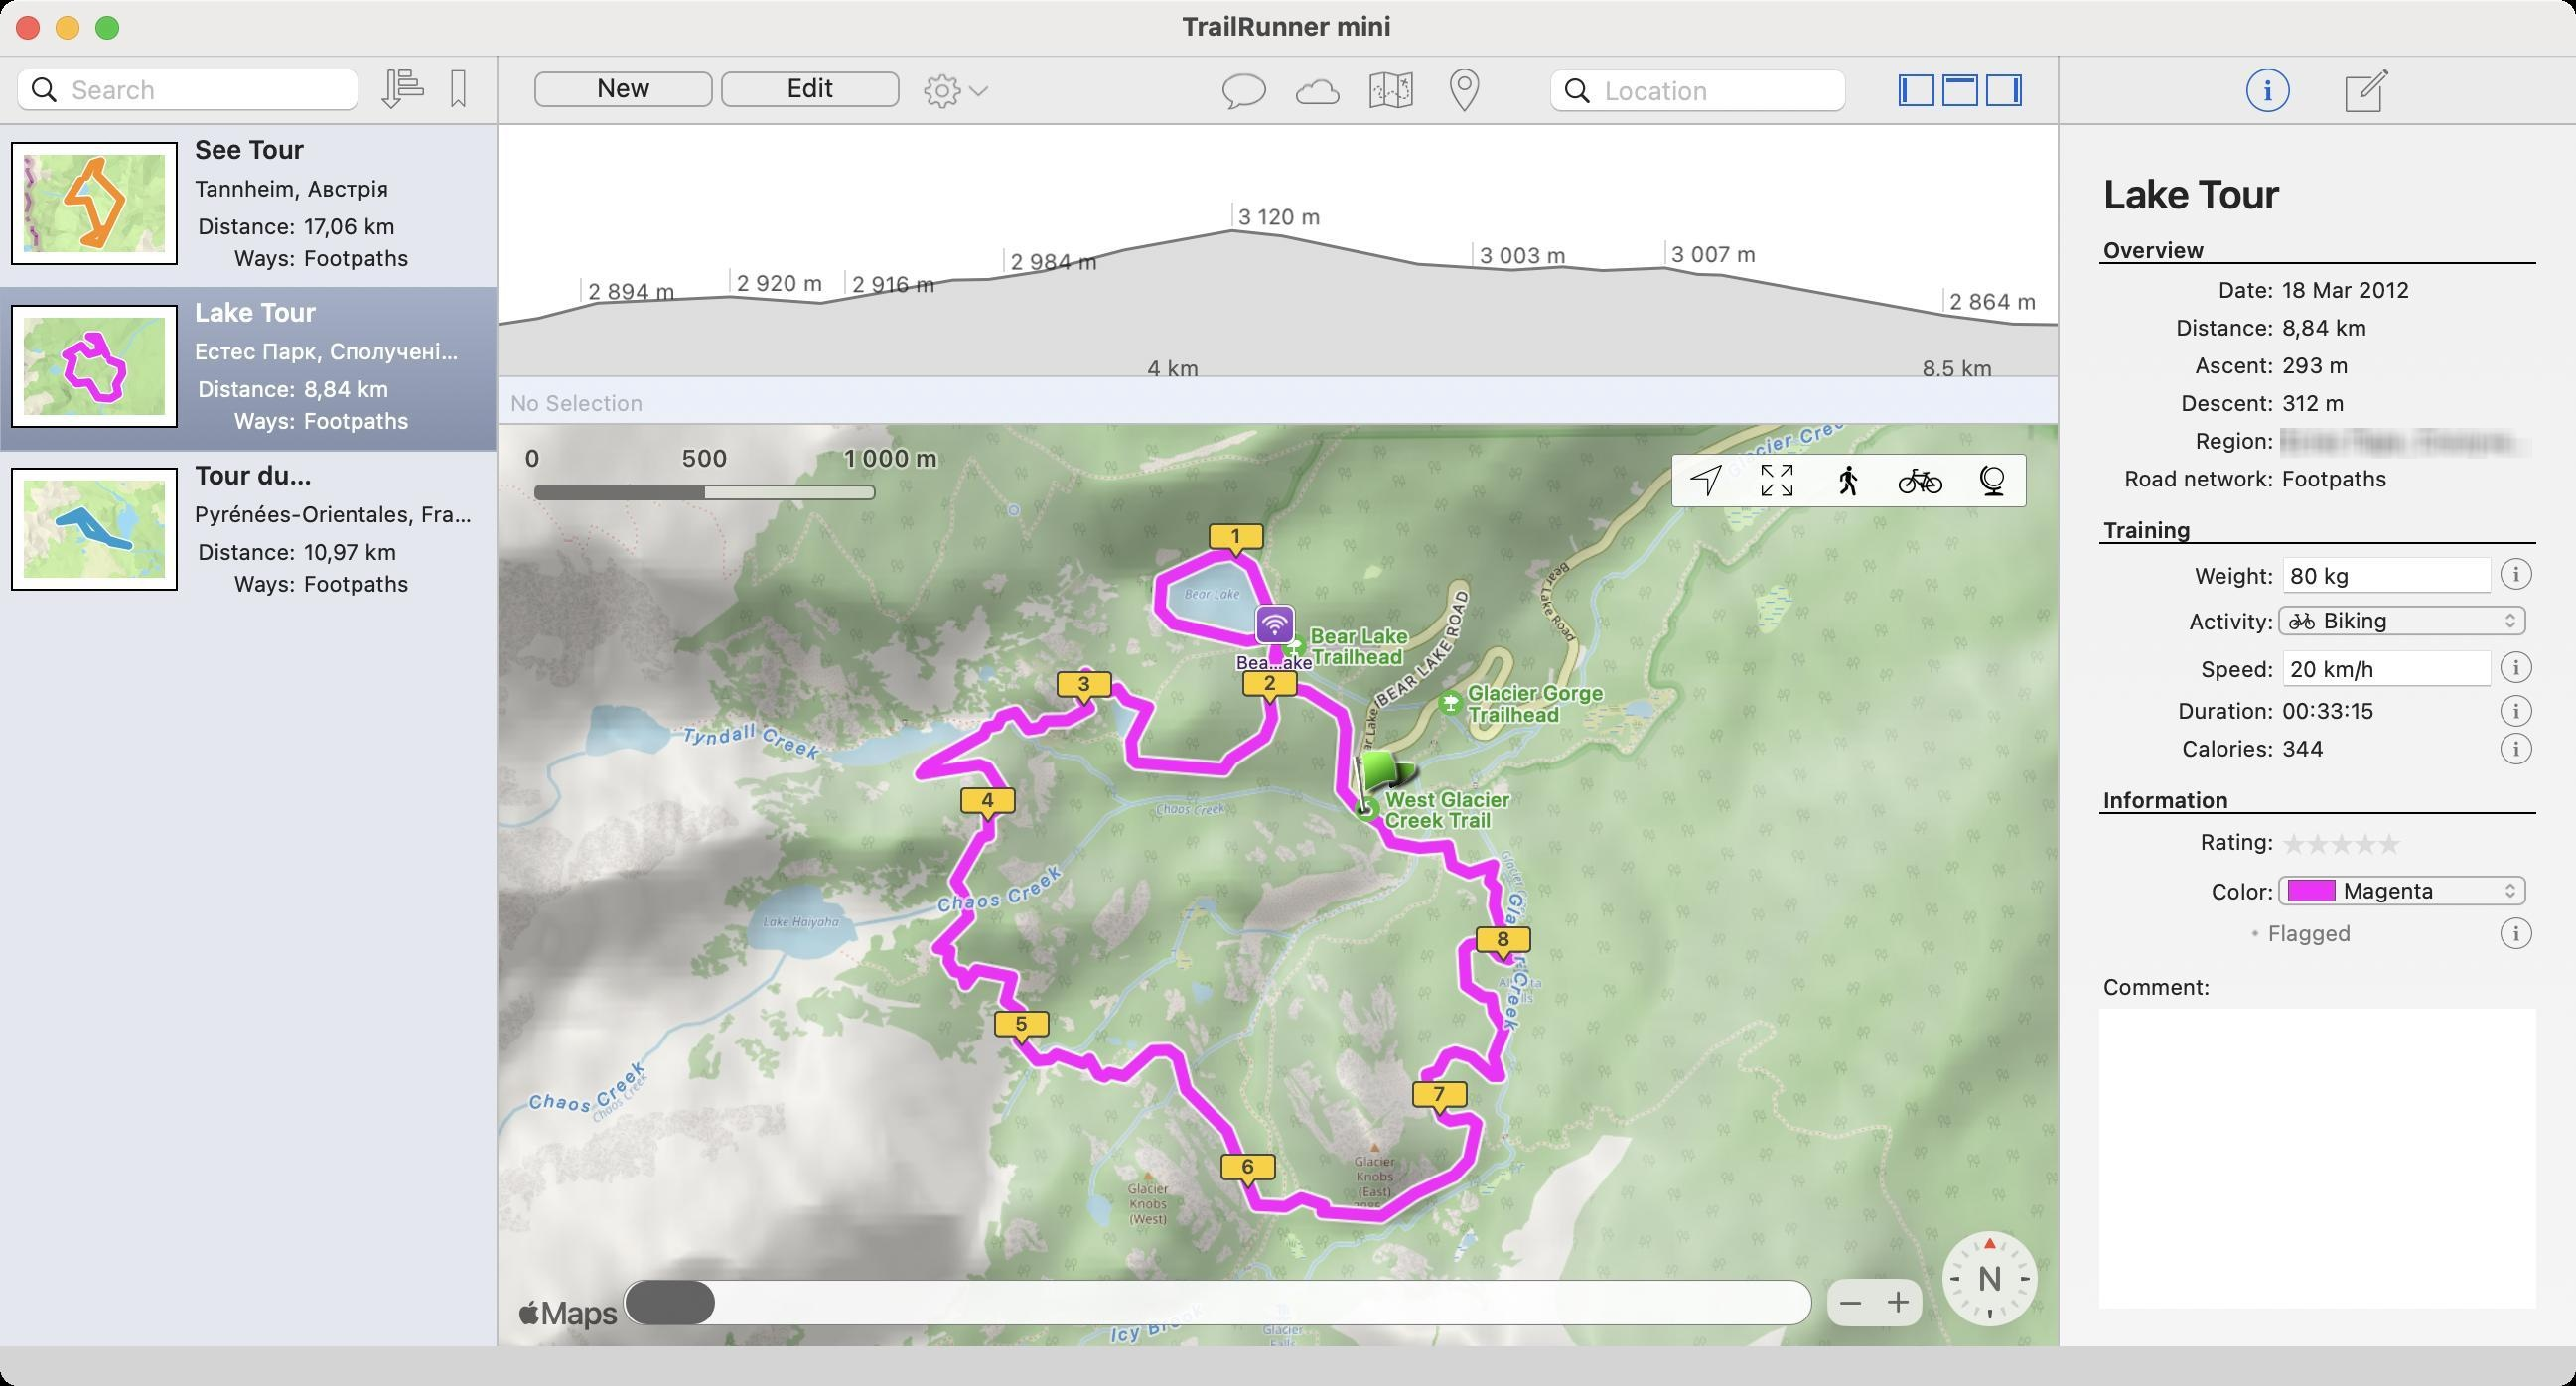
Accessibility tree:
{"name": "TrailRunner_mini", "role": "AXWindow", "description": null, "role_description": "standard window", "value": null, "position": "102.00;284.00", "size": "1297;698", "children": [{"name": null, "role": "AXSplitGroup", "description": null, "role_description": "split group", "value": null, "position": "0.00;28.00", "size": "1297;650", "children": [{"name": null, "role": "AXTextField", "description": null, "role_description": "search text field", "value": "", "position": "8.00;34.00", "size": "173;22", "children": [{"name": "", "role": "AXButton", "description": "search", "role_description": "button", "value": null, "position": "10.00;34.00", "size": "25;22", "children": []}]}, {"name": "", "role": "AXButton", "description": null, "role_description": "button", "value": null, "position": "217.00;27.00", "size": "28;36", "children": []}, {"name": "", "role": "AXButton", "description": null, "role_description": "button", "value": null, "position": "189.00;27.00", "size": "28;36", "children": []}, {"name": null, "role": "AXScrollArea", "description": null, "role_description": "scroll area", "value": null, "position": "0.00;63.00", "size": "250;615", "children": [{"name": null, "role": "AXGrid", "description": null, "role_description": "grid", "value": null, "position": "0.00;63.00", "size": "250;615", "children": [{"name": null, "role": "AXUnknown", "description": null, "role_description": "unknown", "value": null, "position": "0.00;63.00", "size": "250;82", "children": [{"name": null, "role": "AXImage", "description": "", "role_description": "image", "value": null, "position": "12.00;78.00", "size": "71;49", "children": []}, {"name": null, "role": "AXStaticText", "description": null, "role_description": "text", "value": "Tannheim, Австрія", "position": "96.00;88.00", "size": "148;17", "children": []}, {"name": null, "role": "AXStaticText", "description": null, "role_description": "text", "value": "Distance:", "position": "96.00;107.00", "size": "55;14", "children": []}, {"name": null, "role": "AXStaticText", "description": null, "role_description": "text", "value": "17,06 km", "position": "151.00;107.00", "size": "93;14", "children": []}, {"name": null, "role": "AXStaticText", "description": null, "role_description": "text", "value": "Ways:", "position": "96.00;123.00", "size": "55;14", "children": []}, {"name": null, "role": "AXStaticText", "description": null, "role_description": "text", "value": "Footpaths", "position": "151.00;123.00", "size": "93;14", "children": []}, {"name": "", "role": "AXCheckBox", "description": null, "role_description": "toggle button", "value": 0, "position": "221.00;67.00", "size": "23;23", "children": []}, {"name": null, "role": "AXStaticText", "description": null, "role_description": "text", "value": "See Tour", "position": "96.00;67.00", "size": "123;18", "children": []}]}, {"name": null, "role": "AXUnknown", "description": null, "role_description": "unknown", "value": null, "position": "0.00;145.00", "size": "250;82", "children": [{"name": null, "role": "AXImage", "description": "", "role_description": "image", "value": null, "position": "12.00;160.00", "size": "71;49", "children": []}, {"name": null, "role": "AXStaticText", "description": null, "role_description": "text", "value": "Естес Парк, Сполучені Штати Америки", "position": "96.00;170.00", "size": "148;17", "children": []}, {"name": null, "role": "AXStaticText", "description": null, "role_description": "text", "value": "Distance:", "position": "96.00;189.00", "size": "55;14", "children": []}, {"name": null, "role": "AXStaticText", "description": null, "role_description": "text", "value": "8,84 km", "position": "151.00;189.00", "size": "93;14", "children": []}, {"name": null, "role": "AXStaticText", "description": null, "role_description": "text", "value": "Ways:", "position": "96.00;205.00", "size": "55;14", "children": []}, {"name": null, "role": "AXStaticText", "description": null, "role_description": "text", "value": "Footpaths", "position": "151.00;205.00", "size": "93;14", "children": []}, {"name": "", "role": "AXCheckBox", "description": null, "role_description": "toggle button", "value": 0, "position": "221.00;149.00", "size": "23;23", "children": []}, {"name": null, "role": "AXStaticText", "description": null, "role_description": "text", "value": "Lake Tour", "position": "96.00;149.00", "size": "123;18", "children": []}]}, {"name": null, "role": "AXUnknown", "description": null, "role_description": "unknown", "value": null, "position": "0.00;227.00", "size": "250;82", "children": [{"name": null, "role": "AXImage", "description": "", "role_description": "image", "value": null, "position": "12.00;242.00", "size": "71;49", "children": []}, {"name": null, "role": "AXStaticText", "description": null, "role_description": "text", "value": "Pyrénées-Orientales, France", "position": "96.00;252.00", "size": "148;17", "children": []}, {"name": null, "role": "AXStaticText", "description": null, "role_description": "text", "value": "Distance:", "position": "96.00;271.00", "size": "55;14", "children": []}, {"name": null, "role": "AXStaticText", "description": null, "role_description": "text", "value": "10,97 km", "position": "151.00;271.00", "size": "93;14", "children": []}, {"name": null, "role": "AXStaticText", "description": null, "role_description": "text", "value": "Ways:", "position": "96.00;287.00", "size": "55;14", "children": []}, {"name": null, "role": "AXStaticText", "description": null, "role_description": "text", "value": "Footpaths", "position": "151.00;287.00", "size": "93;14", "children": []}, {"name": "", "role": "AXCheckBox", "description": null, "role_description": "toggle button", "value": 0, "position": "221.00;231.00", "size": "23;23", "children": []}, {"name": null, "role": "AXStaticText", "description": null, "role_description": "text", "value": "Tour du Lac", "position": "96.00;231.00", "size": "69;18", "children": []}]}]}]}, {"name": null, "role": "AXSplitter", "description": null, "role_description": "splitter", "value": 250.0, "position": "250.00;28.00", "size": "1;650", "children": []}, {"name": "New", "role": "AXButton", "description": null, "role_description": "button", "value": null, "position": "269.00;36.00", "size": "90;19", "children": []}, {"name": "Edit", "role": "AXButton", "description": null, "role_description": "button", "value": null, "position": "363.00;36.00", "size": "90;19", "children": []}, {"name": null, "role": "AXTextField", "description": null, "role_description": "search text field", "value": "", "position": "780.00;34.50", "size": "150;22", "children": [{"name": "", "role": "AXButton", "description": "search", "role_description": "button", "value": null, "position": "782.00;34.50", "size": "25;22", "children": []}]}, {"name": null, "role": "AXSplitGroup", "description": null, "role_description": "split group", "value": null, "position": "251.00;63.00", "size": "785;615", "children": [{"name": null, "role": "AXStaticText", "description": null, "role_description": "text", "value": "No Selection", "position": "255.00;196.00", "size": "71;14", "children": []}, {"name": null, "role": "AXSplitter", "description": null, "role_description": "splitter", "value": 150.0, "position": "251.00;213.00", "size": "785;1", "children": []}, {"name": null, "role": "AXImage", "description": null, "role_description": "image", "value": null, "position": "251.00;214.00", "size": "785;464", "children": [{"name": "Icy_Brook", "role": "AXStaticText", "description": null, "role_description": "", "value": null, "position": "251.00;214.00", "size": "0;0", "children": []}, {"name": "Tyndall_Creek", "role": "AXStaticText", "description": null, "role_description": "", "value": null, "position": "364.74;353.13", "size": "30;30", "children": []}, {"name": "Chaos_Creek", "role": "AXStaticText", "description": null, "role_description": "", "value": null, "position": "284.61;542.19", "size": "30;30", "children": []}, {"name": "Chaos_Creek", "role": "AXStaticText", "description": null, "role_description": "", "value": null, "position": "490.22;438.14", "size": "30;30", "children": []}, {"name": "Glacier_Creek", "role": "AXStaticText", "description": null, "role_description": "", "value": null, "position": "887.23;206.77", "size": "30;30", "children": []}, {"name": "Bear_Lake_Trailhead", "role": "AXButton", "description": null, "role_description": "Point of interest", "value": null, "position": "636.46;310.29", "size": "30;30", "children": []}, {"name": "Bear_Lake_Road", "role": "AXStaticText", "description": null, "role_description": "", "value": null, "position": "766.35;277.81", "size": "30;30", "children": []}, {"name": "", "role": "AXImage", "description": "", "role_description": "Annotation", "value": null, "position": "681.00;376.00", "size": "35;35", "children": []}, {"name": "", "role": "AXImage", "description": "", "role_description": "Annotation", "value": null, "position": "614.50;581.00", "size": "28;22", "children": []}, {"name": "", "role": "AXImage", "description": "", "role_description": "Annotation", "value": null, "position": "743.00;466.50", "size": "28;22", "children": []}, {"name": "", "role": "AXImage", "description": "", "role_description": "Annotation", "value": null, "position": "711.00;544.50", "size": "28;22", "children": []}, {"name": "", "role": "AXImage", "description": "", "role_description": "Annotation", "value": null, "position": "532.00;338.00", "size": "28;22", "children": []}, {"name": "", "role": "AXImage", "description": "", "role_description": "Annotation", "value": null, "position": "609.00;277.50", "size": "66;74", "children": []}, {"name": "", "role": "AXImage", "description": "", "role_description": "Annotation", "value": null, "position": "483.50;396.50", "size": "28;22", "children": []}, {"name": "", "role": "AXImage", "description": "", "role_description": "Annotation", "value": null, "position": "608.50;263.50", "size": "28;22", "children": []}, {"name": "", "role": "AXImage", "description": "", "role_description": "Annotation", "value": null, "position": "625.50;337.50", "size": "28;22", "children": []}, {"name": "", "role": "AXImage", "description": "", "role_description": "Annotation", "value": null, "position": "500.50;509.00", "size": "28;22", "children": []}, {"name": null, "role": "AXSlider", "description": null, "role_description": "slider", "value": 0.0, "position": "313.00;642.00", "size": "600;28", "children": [{"name": null, "role": "AXValueIndicator", "description": null, "role_description": "value indicator", "value": 0.0, "position": "288.00;642.00", "size": "74;28", "children": []}]}, {"name": null, "role": "AXImage", "description": "", "role_description": "image", "value": null, "position": "258.00;221.00", "size": "280;34", "children": []}, {"name": null, "role": "AXImage", "description": "remove", "role_description": "image", "value": null, "position": "920.00;644.00", "size": "24;24", "children": []}, {"name": null, "role": "AXImage", "description": "add", "role_description": "image", "value": null, "position": "944.00;644.00", "size": "24;24", "children": []}, {"name": "", "role": "AXButton", "description": "Zoom Out", "role_description": "button", "value": null, "position": "920.00;644.00", "size": "24;24", "children": []}, {"name": "", "role": "AXButton", "description": "Zoom In", "role_description": "button", "value": null, "position": "944.00;644.00", "size": "24;24", "children": []}]}]}, {"name": null, "role": "AXSplitter", "description": null, "role_description": "splitter", "value": 785.0, "position": "1036.00;28.00", "size": "1;650", "children": []}, {"name": "", "role": "AXButton", "description": null, "role_description": "button", "value": null, "position": "1127.00;34.50", "size": "30;22", "children": []}, {"name": "", "role": "AXButton", "description": null, "role_description": "button", "value": null, "position": "1177.00;34.50", "size": "30;22", "children": []}, {"name": null, "role": "AXGroup", "description": null, "role_description": "group", "value": null, "position": "1037.00;63.00", "size": "260;615", "children": [{"name": null, "role": "AXTextField", "description": null, "role_description": "text field", "value": "Lake Tour", "position": "1057.00;86.00", "size": "220;24", "children": []}, {"name": null, "role": "AXStaticText", "description": null, "role_description": "text", "value": "Overview", "position": "1057.00;119.00", "size": "220;14", "children": []}, {"name": null, "role": "AXStaticText", "description": null, "role_description": "text", "value": "Date:", "position": "1057.00;139.00", "size": "90;14", "children": []}, {"name": null, "role": "AXStaticText", "description": null, "role_description": "text", "value": "18 Mar 2012", "position": "1147.00;139.00", "size": "130;14", "children": []}, {"name": null, "role": "AXStaticText", "description": null, "role_description": "text", "value": "Distance:", "position": "1057.00;158.00", "size": "90;14", "children": []}, {"name": null, "role": "AXStaticText", "description": null, "role_description": "text", "value": "8,84 km", "position": "1147.00;158.00", "size": "130;14", "children": []}, {"name": null, "role": "AXStaticText", "description": null, "role_description": "text", "value": "Ascent:", "position": "1057.00;177.00", "size": "90;14", "children": []}, {"name": null, "role": "AXStaticText", "description": null, "role_description": "text", "value": "293 m", "position": "1147.00;177.00", "size": "130;14", "children": []}, {"name": null, "role": "AXStaticText", "description": null, "role_description": "text", "value": "Descent:", "position": "1057.00;196.00", "size": "90;14", "children": []}, {"name": null, "role": "AXStaticText", "description": null, "role_description": "text", "value": "312 m", "position": "1147.00;196.00", "size": "130;14", "children": []}, {"name": null, "role": "AXStaticText", "description": null, "role_description": "text", "value": "Region:", "position": "1057.00;215.00", "size": "90;14", "children": []}, {"name": null, "role": "AXStaticText", "description": null, "role_description": "text", "value": "Естес Парк, Сполучені Штати Америки", "position": "1147.00;215.00", "size": "130;14", "children": []}, {"name": null, "role": "AXStaticText", "description": null, "role_description": "text", "value": "Road network:", "position": "1057.00;234.00", "size": "90;14", "children": []}, {"name": null, "role": "AXStaticText", "description": null, "role_description": "text", "value": "Footpaths", "position": "1147.00;234.00", "size": "130;14", "children": []}, {"name": null, "role": "AXStaticText", "description": null, "role_description": "text", "value": "Training", "position": "1057.00;260.00", "size": "220;14", "children": []}, {"name": null, "role": "AXStaticText", "description": null, "role_description": "text", "value": "Weight:", "position": "1057.00;283.00", "size": "90;14", "children": []}, {"name": null, "role": "AXTextField", "description": null, "role_description": "text field", "value": "80 kg", "position": "1149.00;280.00", "size": "106;19", "children": []}, {"name": "", "role": "AXButton", "description": null, "role_description": "button", "value": null, "position": "1257.00;279.00", "size": "20;20", "children": []}, {"name": null, "role": "AXStaticText", "description": null, "role_description": "text", "value": "Activity:", "position": "1057.00;306.00", "size": "90;14", "children": []}, {"name": null, "role": "AXPopUpButton", "description": null, "role_description": "pop up button", "value": "Biking", "position": "1147.00;304.00", "size": "125;18", "children": []}, {"name": null, "role": "AXStaticText", "description": null, "role_description": "text", "value": "Speed:", "position": "1057.00;330.00", "size": "90;14", "children": []}, {"name": null, "role": "AXTextField", "description": null, "role_description": "text field", "value": "20 km/h", "position": "1149.00;327.00", "size": "106;19", "children": []}, {"name": "", "role": "AXButton", "description": null, "role_description": "button", "value": null, "position": "1257.00;326.00", "size": "20;20", "children": []}, {"name": null, "role": "AXStaticText", "description": null, "role_description": "text", "value": "Duration:", "position": "1057.00;351.00", "size": "90;14", "children": []}, {"name": null, "role": "AXStaticText", "description": null, "role_description": "text", "value": "00:33:15", "position": "1147.00;351.00", "size": "110;14", "children": []}, {"name": "", "role": "AXButton", "description": null, "role_description": "button", "value": null, "position": "1257.00;348.00", "size": "20;20", "children": []}, {"name": null, "role": "AXStaticText", "description": null, "role_description": "text", "value": "Calories:", "position": "1057.00;370.00", "size": "90;14", "children": []}, {"name": null, "role": "AXStaticText", "description": null, "role_description": "text", "value": "344", "position": "1147.00;370.00", "size": "110;14", "children": []}, {"name": "", "role": "AXButton", "description": null, "role_description": "button", "value": null, "position": "1257.00;367.00", "size": "20;20", "children": []}, {"name": null, "role": "AXStaticText", "description": null, "role_description": "text", "value": "Information", "position": "1057.00;396.00", "size": "220;14", "children": []}, {"name": null, "role": "AXStaticText", "description": null, "role_description": "text", "value": "Rating:", "position": "1057.00;417.00", "size": "90;14", "children": []}, {"name": null, "role": "AXSlider", "description": null, "role_description": "rating indicator", "value": 0.0, "position": "1149.00;415.00", "size": "93;19", "children": []}, {"name": null, "role": "AXStaticText", "description": null, "role_description": "text", "value": "Color:", "position": "1057.00;442.00", "size": "90;14", "children": []}, {"name": null, "role": "AXPopUpButton", "description": null, "role_description": "pop up button", "value": "Magenta", "position": "1147.00;440.00", "size": "125;18", "children": []}, {"name": "Flagged", "role": "AXCheckBox", "description": null, "role_description": "toggle button", "value": 0, "position": "1129.00;463.00", "size": "128;14", "children": []}, {"name": "", "role": "AXButton", "description": null, "role_description": "button", "value": null, "position": "1257.00;460.00", "size": "20;20", "children": []}, {"name": null, "role": "AXStaticText", "description": null, "role_description": "text", "value": "Comment:", "position": "1057.00;490.00", "size": "220;14", "children": []}, {"name": null, "role": "AXTextArea", "description": null, "role_description": "text entry area", "value": "", "position": "1057.00;508.00", "size": "220;151", "children": []}]}]}, {"name": null, "role": "AXButton", "description": null, "role_description": "close button", "value": null, "position": "7.00;6.00", "size": "14;16", "children": []}, {"name": null, "role": "AXButton", "description": null, "role_description": "full screen button", "value": null, "position": "47.00;6.00", "size": "14;16", "children": [{"name": null, "role": "AXGroup", "description": null, "role_description": "group", "value": null, "position": "47.00;6.00", "size": "14;16", "children": [{"name": null, "role": "AXGroup", "description": null, "role_description": "group", "value": null, "position": "47.00;6.00", "size": "14;16", "children": []}]}]}, {"name": null, "role": "AXButton", "description": null, "role_description": "minimize button", "value": null, "position": "27.00;6.00", "size": "14;16", "children": []}, {"name": null, "role": "AXStaticText", "description": null, "role_description": "text", "value": "TrailRunner mini", "position": "593.00;5.00", "size": "110;16", "children": []}]}